Field crop: maize
Growth stage: 2
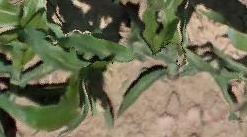
Species: maize